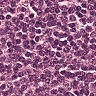
Metastatic tissue present: no